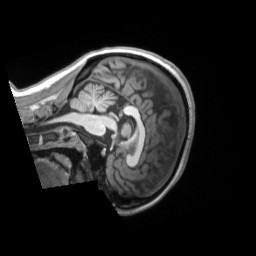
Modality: T1w
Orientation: sagittal
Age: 23
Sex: female
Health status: ill
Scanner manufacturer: siemens
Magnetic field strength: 3 T
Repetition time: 2.2 s
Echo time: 0.00157 s